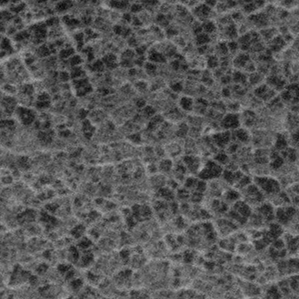
Label: frost